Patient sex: M
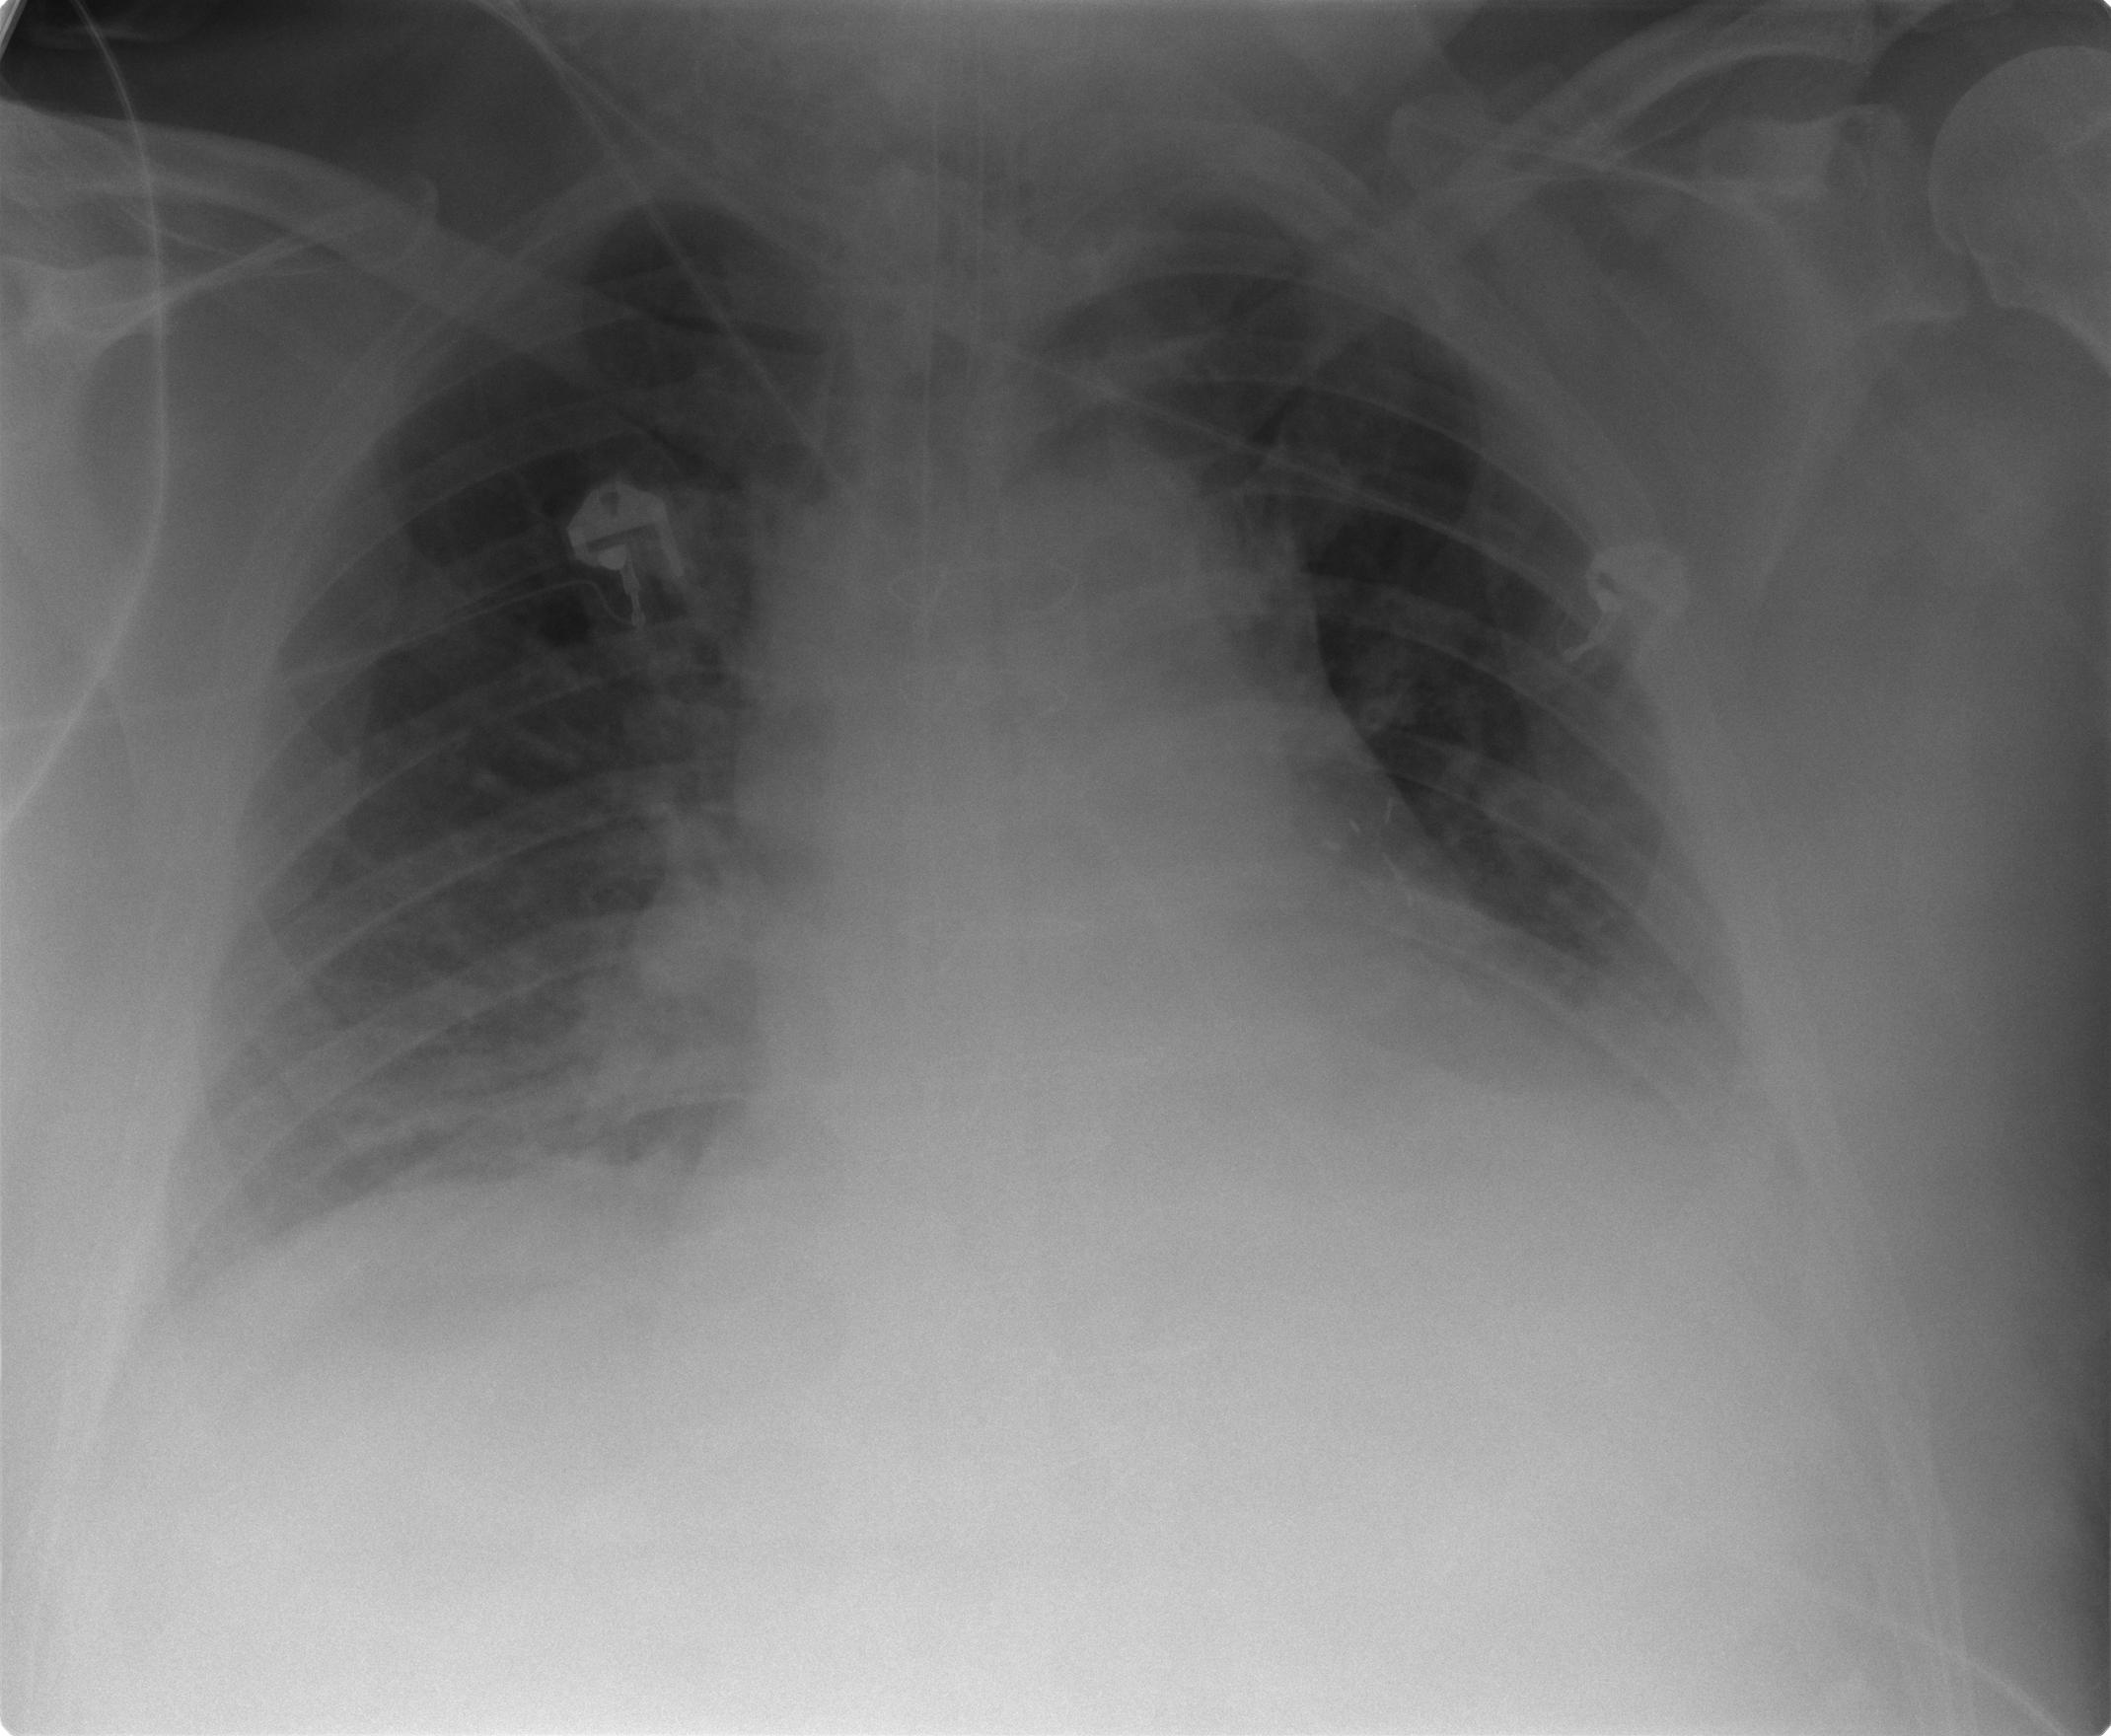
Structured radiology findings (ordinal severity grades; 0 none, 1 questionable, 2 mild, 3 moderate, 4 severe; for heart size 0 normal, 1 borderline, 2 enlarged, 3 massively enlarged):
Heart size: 2
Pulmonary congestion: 2
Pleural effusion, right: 0
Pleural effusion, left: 1
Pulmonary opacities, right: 1
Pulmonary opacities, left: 0
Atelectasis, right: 1
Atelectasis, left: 1